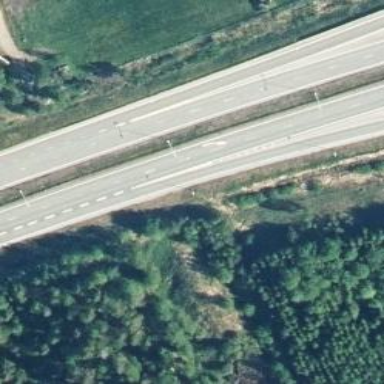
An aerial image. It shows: Asphalt motorway.